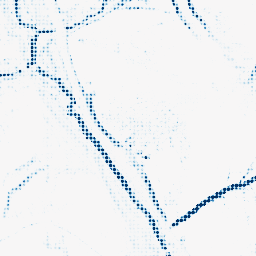
Category: morphological
Decomposition family: morphological_diamond
Decomposition parameters: operation: closing
radius: 5
Upsampling method: sinc_hamming
Upsampling parameters: scale: 8
kernel_size: 4
Upsampling scale: 8